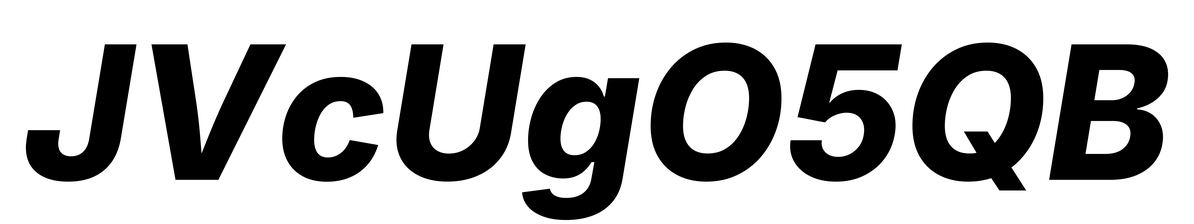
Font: Inter-Italic_ExtraBold_Italic